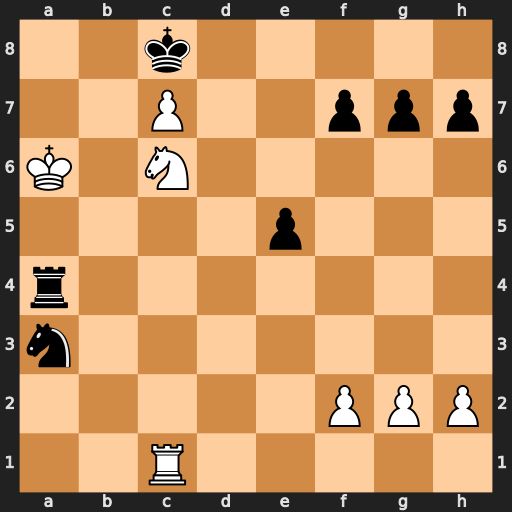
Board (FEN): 2k5/2P2ppp/K1N5/4p3/r7/n7/5PPP/2R5
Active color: w
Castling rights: -
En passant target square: -
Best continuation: Kb6 Nc4+ Kb5